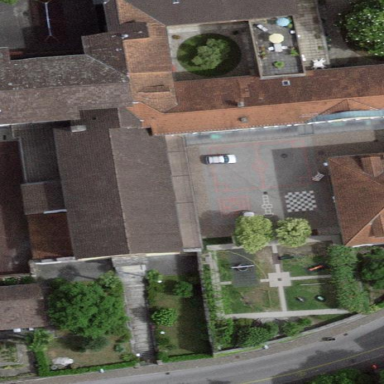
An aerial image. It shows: School.